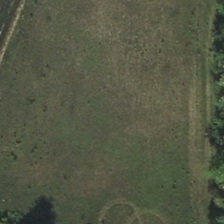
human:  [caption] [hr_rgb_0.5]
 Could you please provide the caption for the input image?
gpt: several green trees are near a piece of meadow .

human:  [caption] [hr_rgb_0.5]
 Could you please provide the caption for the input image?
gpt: several green trees are near a piece of meadow .

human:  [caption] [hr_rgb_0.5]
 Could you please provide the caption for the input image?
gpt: several green trees are near a piece of meadow .

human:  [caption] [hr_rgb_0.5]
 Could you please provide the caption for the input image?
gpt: several green trees are near a piece of meadow .

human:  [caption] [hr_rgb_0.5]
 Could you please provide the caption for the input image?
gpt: several green trees are near a piece of meadow .